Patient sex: F
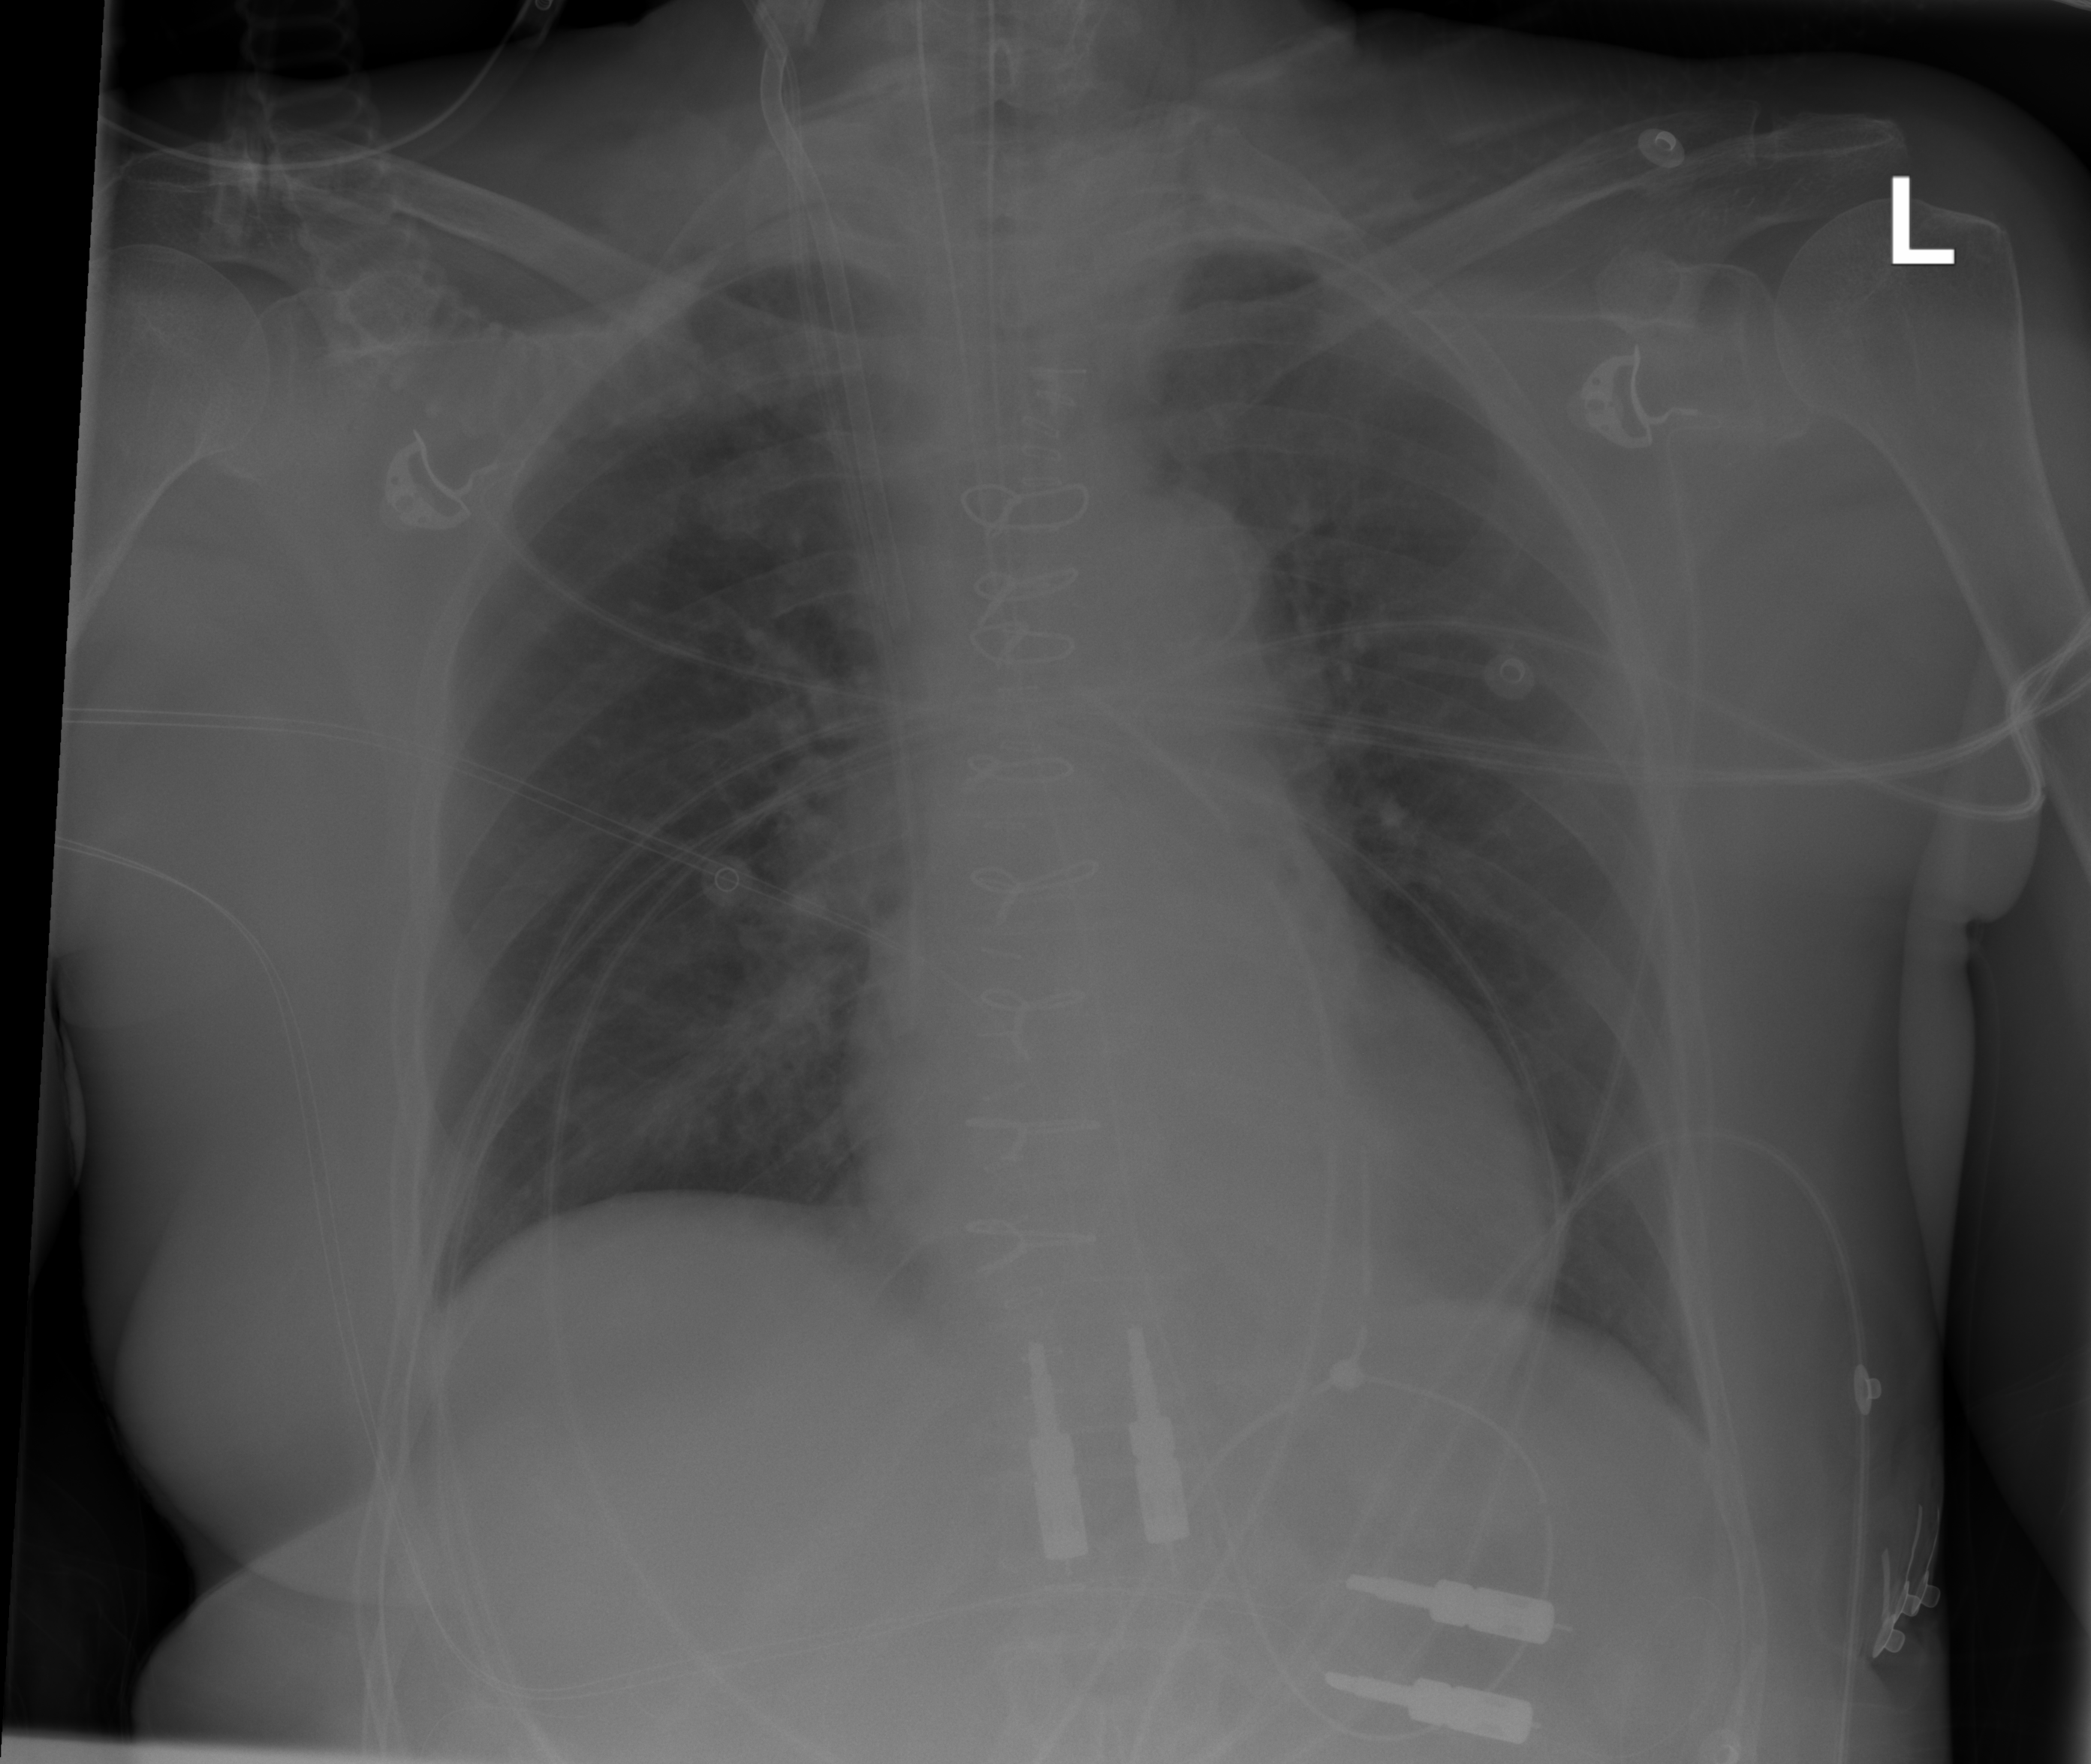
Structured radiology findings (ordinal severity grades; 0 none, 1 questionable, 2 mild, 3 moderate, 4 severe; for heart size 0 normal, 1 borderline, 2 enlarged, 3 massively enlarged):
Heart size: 0
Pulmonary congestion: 2
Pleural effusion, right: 0
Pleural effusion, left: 0
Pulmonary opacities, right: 0
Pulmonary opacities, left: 0
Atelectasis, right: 0
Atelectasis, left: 0